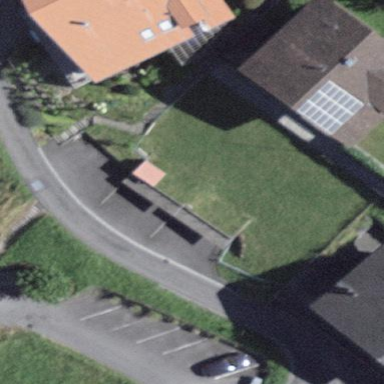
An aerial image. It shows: Garage building.